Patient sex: M
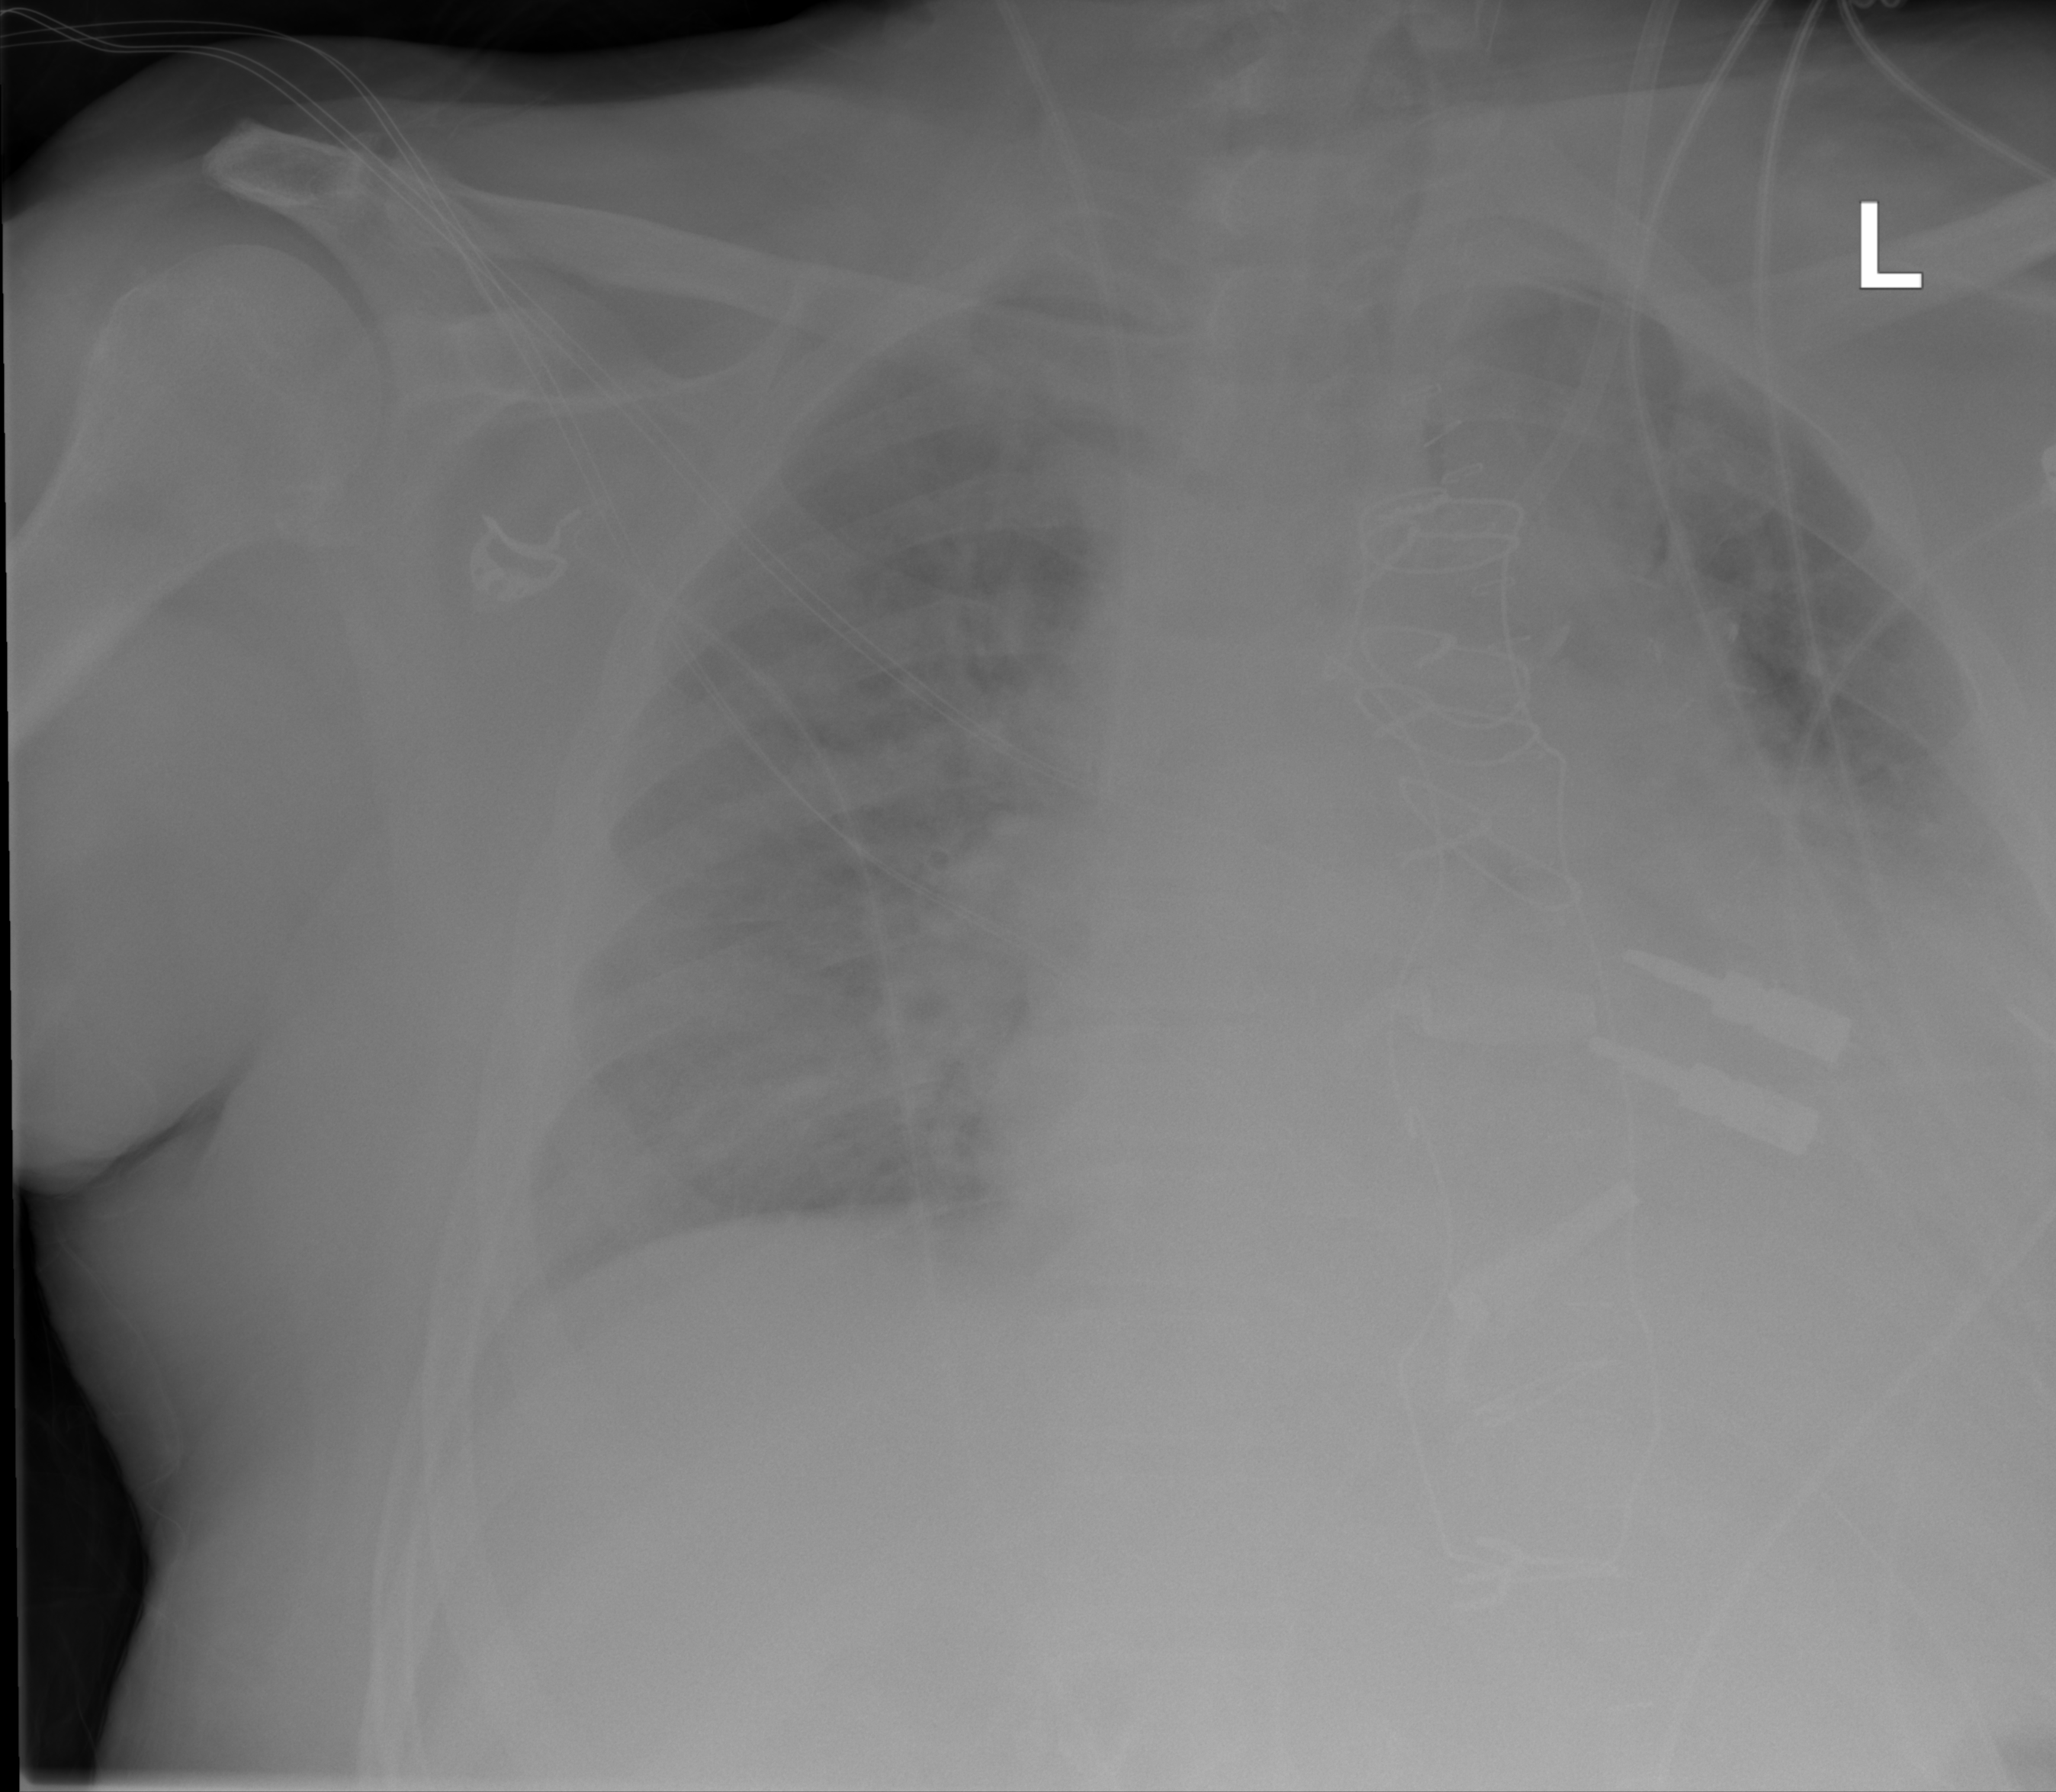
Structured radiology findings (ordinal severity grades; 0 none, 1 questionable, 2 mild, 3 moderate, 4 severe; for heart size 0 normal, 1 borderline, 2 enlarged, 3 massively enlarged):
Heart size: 3
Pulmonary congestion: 3
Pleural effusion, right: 1
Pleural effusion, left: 2
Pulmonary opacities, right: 0
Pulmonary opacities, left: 0
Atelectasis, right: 2
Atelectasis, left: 2